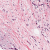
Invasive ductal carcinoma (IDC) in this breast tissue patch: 1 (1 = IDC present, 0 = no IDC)